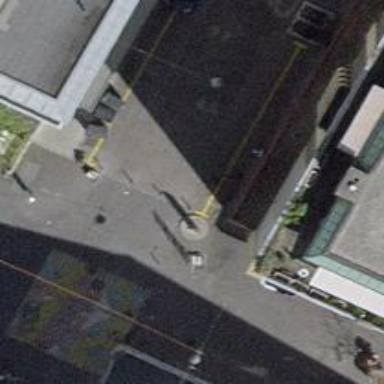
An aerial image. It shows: Bollard barrier.